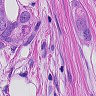
Metastatic tissue present: yes